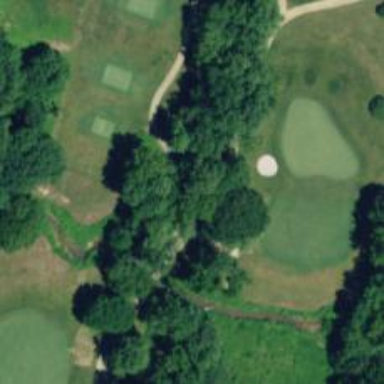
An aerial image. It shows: Path for both roads and golfers.